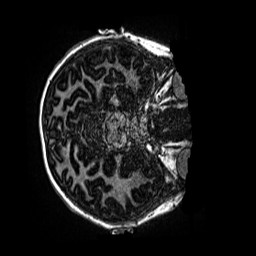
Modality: MP2RAGE
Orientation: axial
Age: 12
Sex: female
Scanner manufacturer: siemens
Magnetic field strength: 3 T
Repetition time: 4 s
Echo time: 0.00299 s